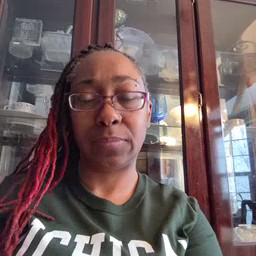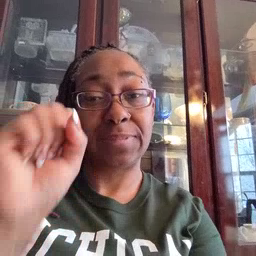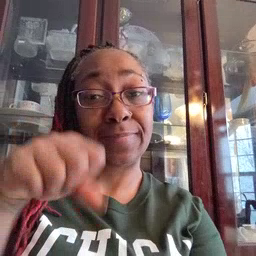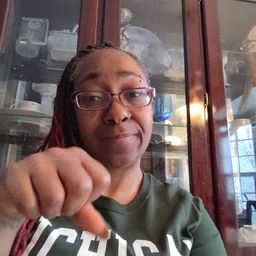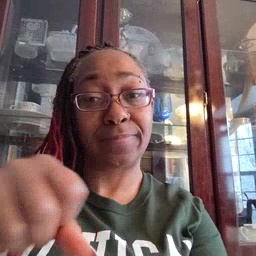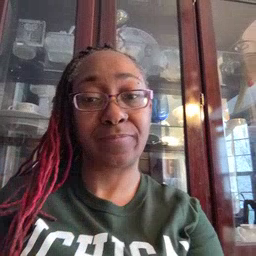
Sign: yes